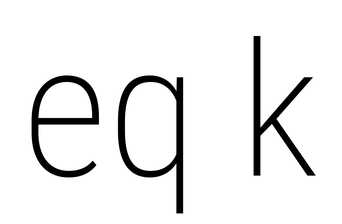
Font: Roboto_Condensed_ExtraLight